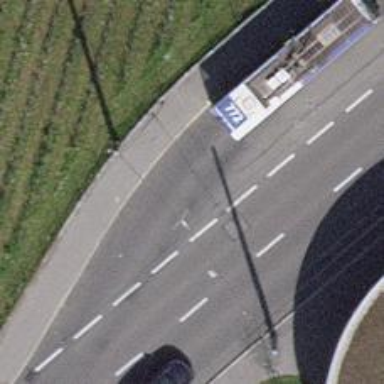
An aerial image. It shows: Service road designed for buses with trolley wires installed above.